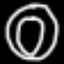
Label: donut